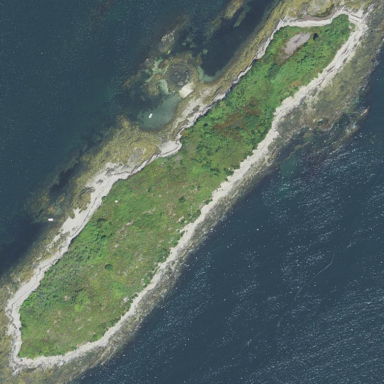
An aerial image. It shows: Islet along the natural coastline.